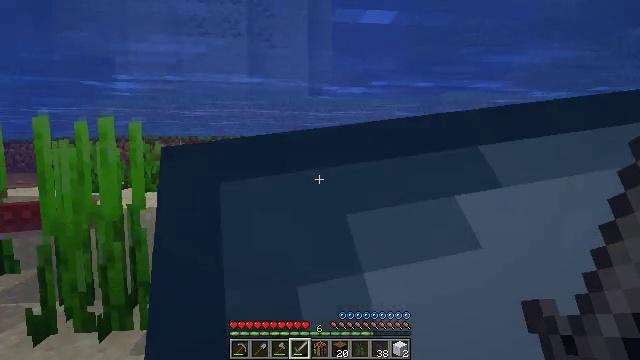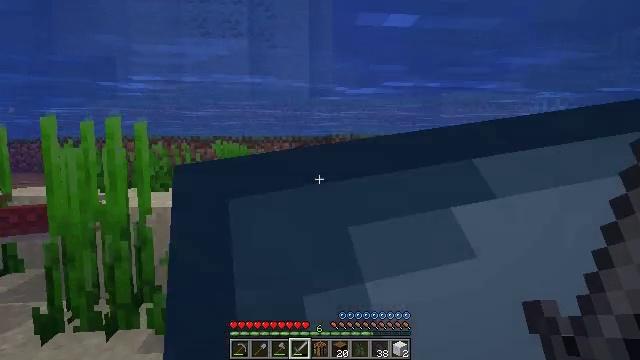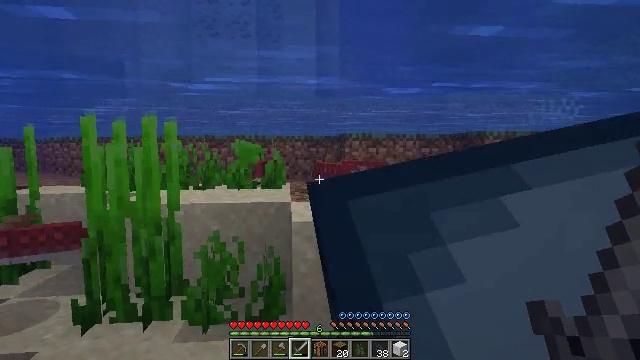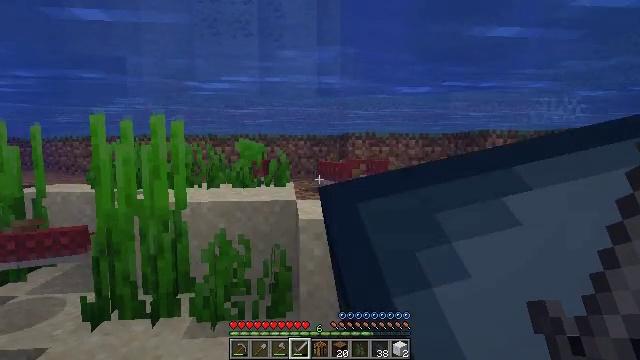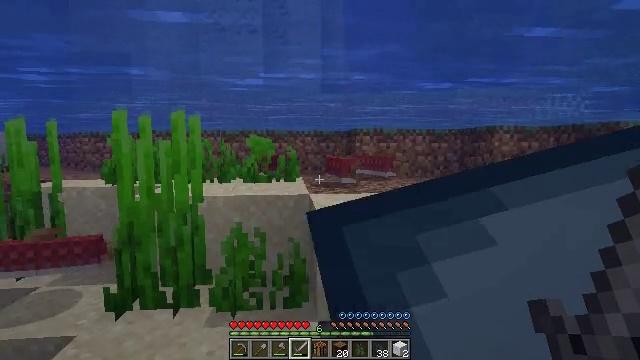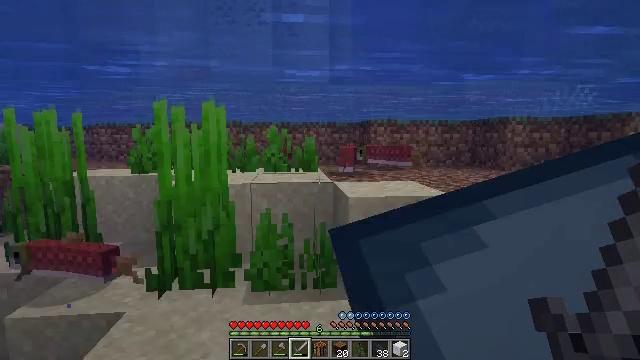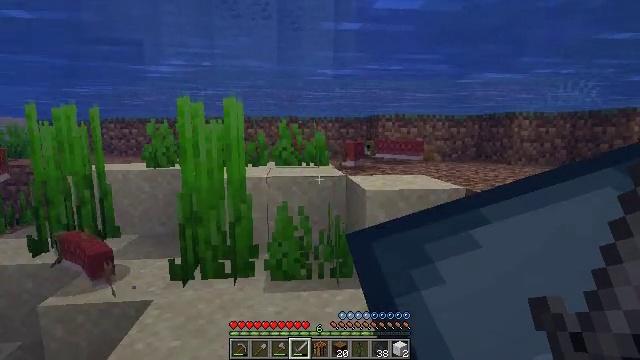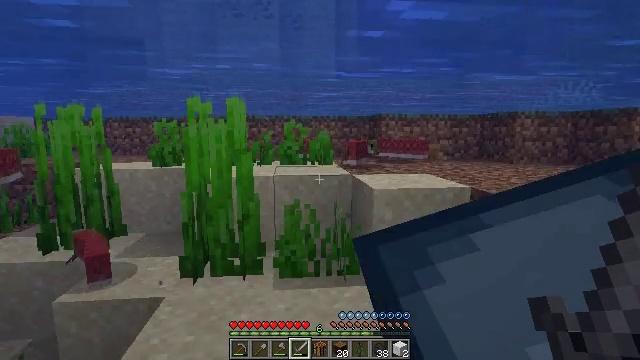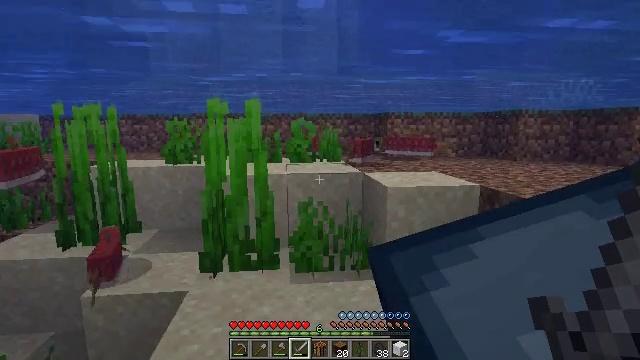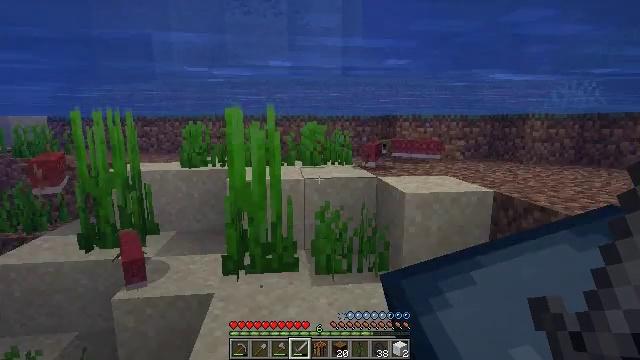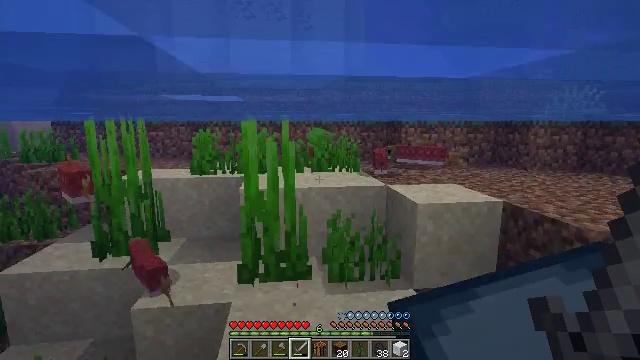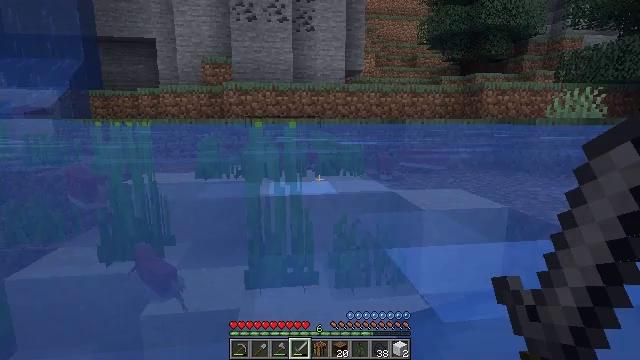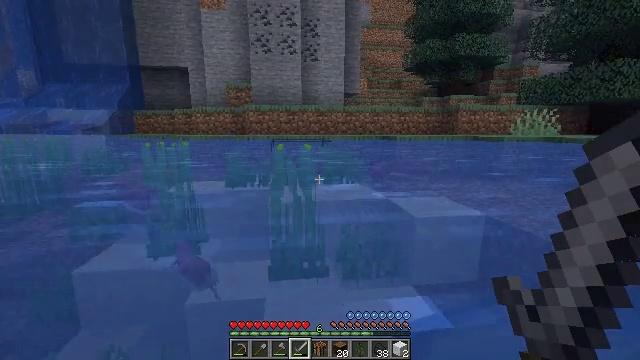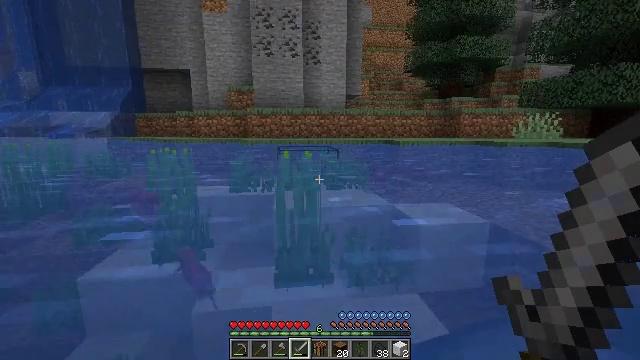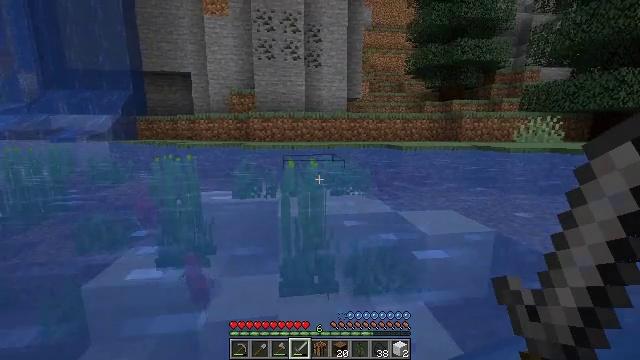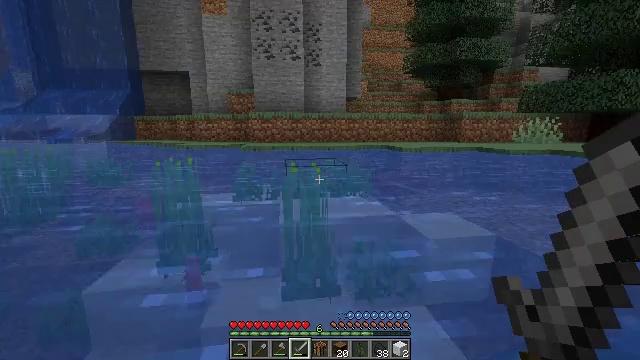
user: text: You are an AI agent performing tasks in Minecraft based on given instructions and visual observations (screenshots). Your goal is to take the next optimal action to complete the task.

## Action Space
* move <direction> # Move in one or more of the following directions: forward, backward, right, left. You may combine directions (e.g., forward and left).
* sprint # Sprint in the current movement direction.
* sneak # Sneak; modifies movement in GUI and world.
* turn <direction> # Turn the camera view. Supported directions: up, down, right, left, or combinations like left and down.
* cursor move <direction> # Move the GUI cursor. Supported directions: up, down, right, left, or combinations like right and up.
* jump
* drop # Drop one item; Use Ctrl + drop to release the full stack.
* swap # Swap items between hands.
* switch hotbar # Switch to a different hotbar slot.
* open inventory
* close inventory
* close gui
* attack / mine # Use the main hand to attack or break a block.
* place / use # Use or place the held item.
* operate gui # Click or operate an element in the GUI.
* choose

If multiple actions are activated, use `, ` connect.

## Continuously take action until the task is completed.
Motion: motion action
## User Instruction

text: Harvest seagrass from the waterbed.
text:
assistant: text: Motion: move forward and move left
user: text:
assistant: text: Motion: move forward and move left
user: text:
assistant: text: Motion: move forward and move left
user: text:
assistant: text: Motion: move forward and move left
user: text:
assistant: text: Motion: move forward and move left, turn down
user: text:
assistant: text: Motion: move forward and move left, turn down, jump
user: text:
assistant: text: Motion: move forward and move left, jump
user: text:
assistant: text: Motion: move forward and move left, jump
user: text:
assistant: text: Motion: move forward and move left, jump
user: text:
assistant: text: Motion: move forward and move left, jump
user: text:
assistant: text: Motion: move forward and move left, jump
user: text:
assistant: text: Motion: move forward and move left, jump
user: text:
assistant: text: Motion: move forward and move left, jump
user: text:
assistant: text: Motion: move forward and move left, jump
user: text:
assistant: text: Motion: move forward and move left, jump
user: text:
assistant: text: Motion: move forward and move left, turn right, jump
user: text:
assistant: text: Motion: move forward and move left, turn right and down, jump
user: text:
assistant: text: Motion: move forward, turn right, jump
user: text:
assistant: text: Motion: move forward, turn right, jump
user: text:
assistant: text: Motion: move forward
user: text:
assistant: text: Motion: move forward
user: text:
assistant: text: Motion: move forward
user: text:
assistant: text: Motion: move forward, turn right
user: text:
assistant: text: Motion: move forward, turn right
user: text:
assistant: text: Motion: move forward
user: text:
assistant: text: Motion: move forward
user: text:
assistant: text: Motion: move forward
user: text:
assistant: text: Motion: move forward
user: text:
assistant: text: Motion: move forward
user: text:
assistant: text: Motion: move forward